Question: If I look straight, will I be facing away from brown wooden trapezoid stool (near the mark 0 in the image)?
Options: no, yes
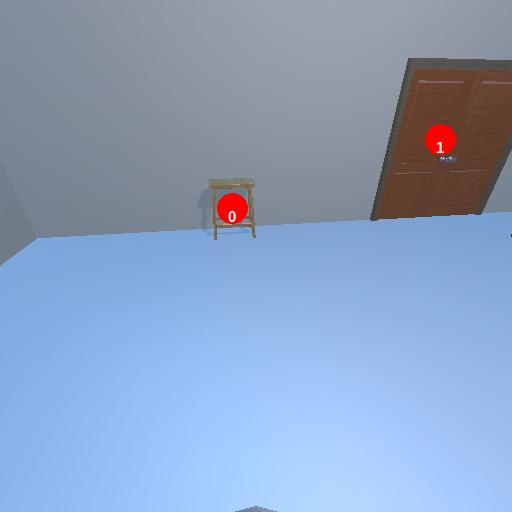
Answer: no